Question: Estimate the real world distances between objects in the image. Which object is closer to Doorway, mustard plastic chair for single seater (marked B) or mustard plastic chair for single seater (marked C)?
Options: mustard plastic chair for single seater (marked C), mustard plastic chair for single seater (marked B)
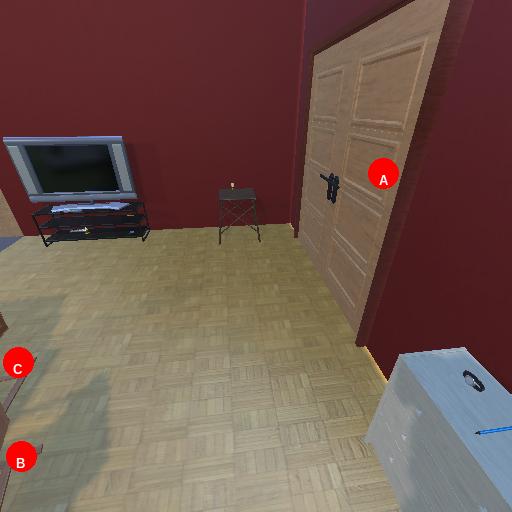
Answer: mustard plastic chair for single seater (marked C)